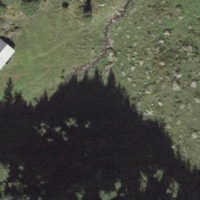
EUNIS habitat code: 32
Species observed at this site:
Papilio machaon
Pieris brassicae
Nucifraga caryocatactes
Aglais urticae
Fabriciana niobe
Parnassius apollo